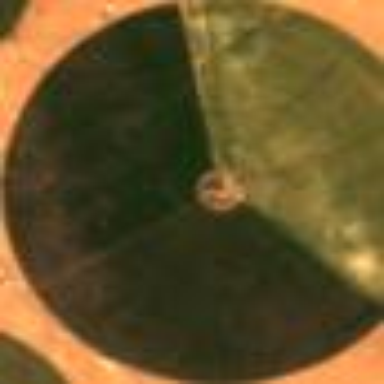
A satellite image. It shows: Farmland with pivot irrigation system.